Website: home-depot
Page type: delivery-shipping
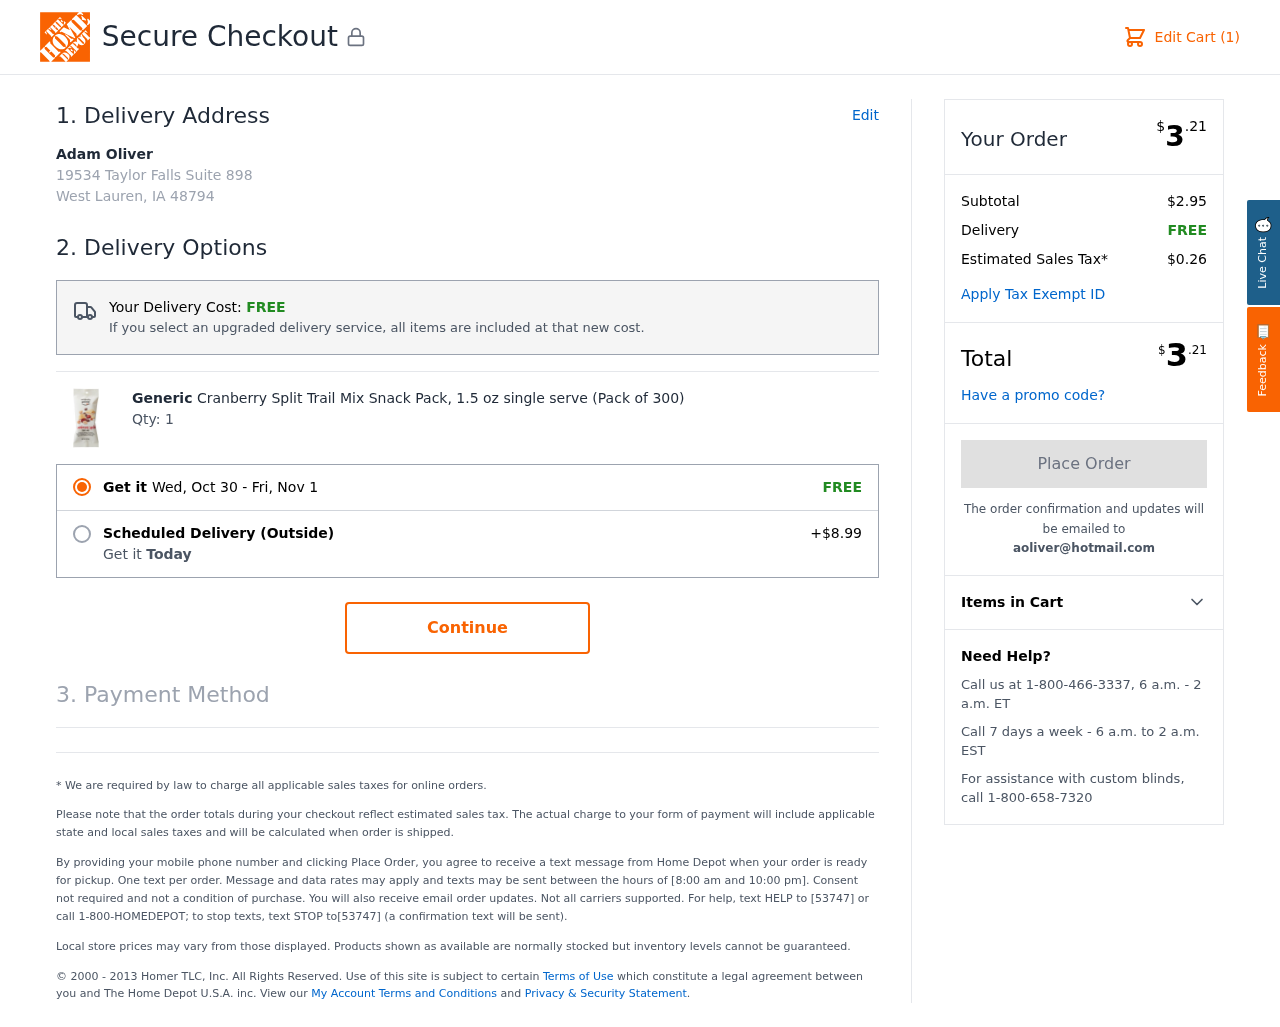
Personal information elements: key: PII_CITY_STATE_ZIP
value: West Lauren, IA 48794
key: PII_EMAIL
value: aoliver@hotmail.com
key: PII_FULLNAME
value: Adam Oliver
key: PII_STREET
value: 19534 Taylor Falls Suite 898
Product elements: key: PRODUCT1_BRAND
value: Generic
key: PRODUCT1_NAME
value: Cranberry Split Trail Mix Snack Pack, 1.5 oz single serve (Pack of 300)
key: PRODUCT1_QUANTITY
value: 1
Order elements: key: ORDER_NUM_ITEMS
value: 1
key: ORDER_DELIVERY_DATE_START
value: Wed, Oct 30
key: ORDER_DELIVERY_DATE
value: Fri, Nov 1
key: ORDER_TOTAL
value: $3.21
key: ORDER_SUBTOTAL
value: $2.95
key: ORDER_SHIPPING_COST
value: FREE
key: ORDER_TAX
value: $0.26
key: ORDER_TOTAL2
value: $3.21